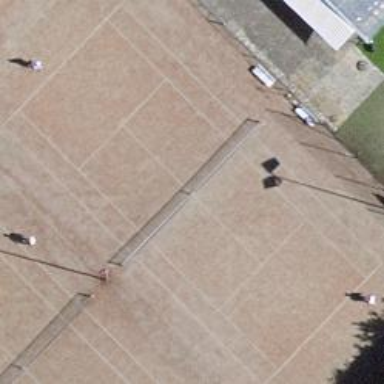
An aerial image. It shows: Tennis court on the leisure land pitch.